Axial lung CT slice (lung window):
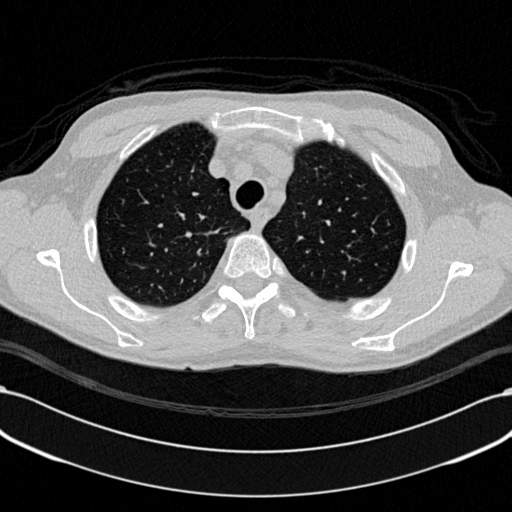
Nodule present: no